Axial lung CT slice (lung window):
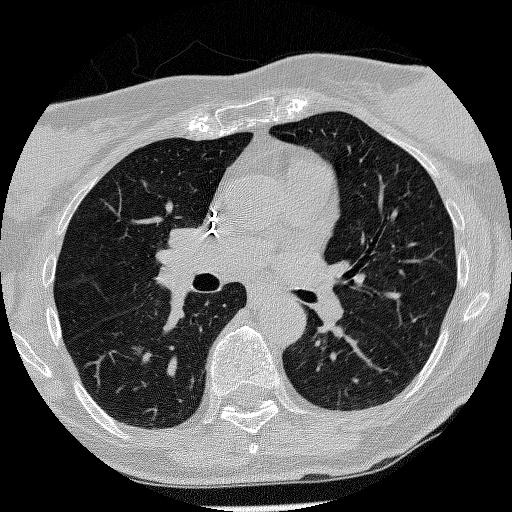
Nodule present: yes
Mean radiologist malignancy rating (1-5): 3.5